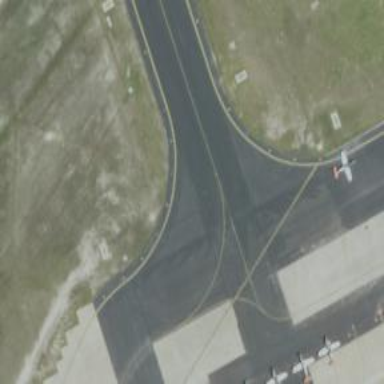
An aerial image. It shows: Asphalt taxiway at the airport.